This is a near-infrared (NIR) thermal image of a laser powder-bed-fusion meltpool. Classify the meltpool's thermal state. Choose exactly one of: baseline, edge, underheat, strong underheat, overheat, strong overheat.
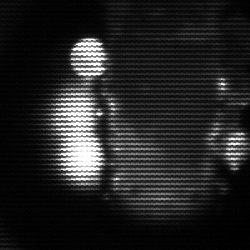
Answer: strong underheat